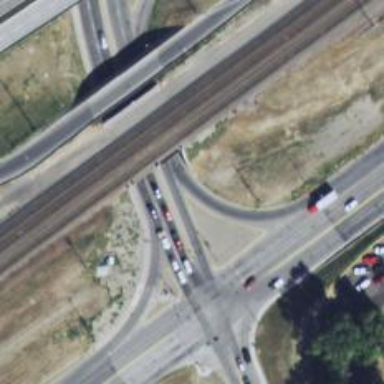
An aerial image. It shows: Secondary link road.